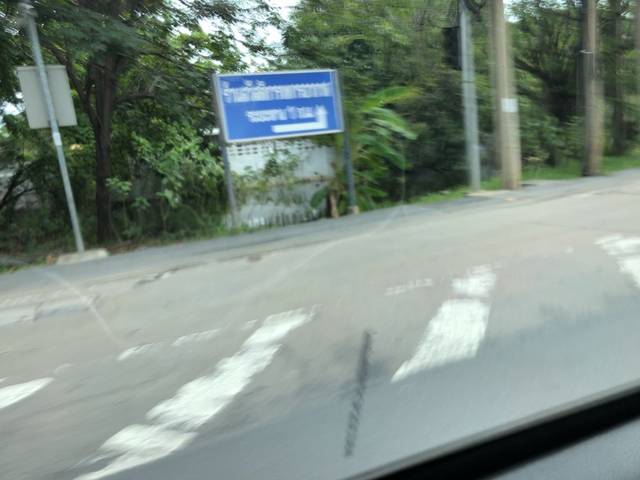
Region: Thailand
Coordinates: 13.933, 100.608